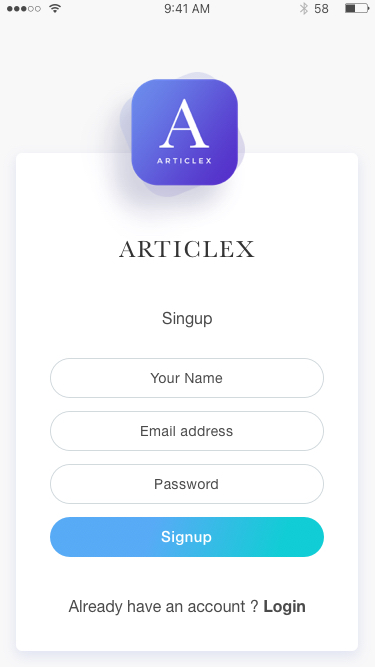
Text in this UI design:
Already have an account ? Login
ARTICLEX
Singup
Your Name
Email address
Password
Signup